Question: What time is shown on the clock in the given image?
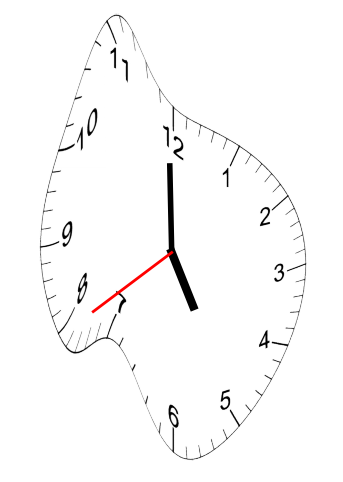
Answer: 04:59:39